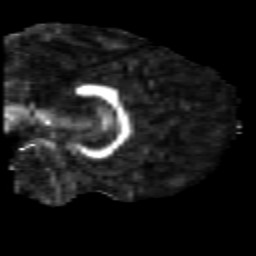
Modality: FA
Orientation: sagittal
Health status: healthy
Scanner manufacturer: siemens
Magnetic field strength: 3 T
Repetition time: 10 s
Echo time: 0.092 s